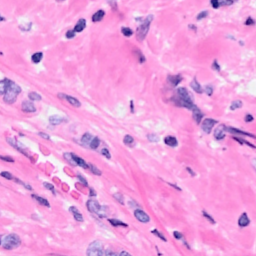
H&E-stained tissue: Breast